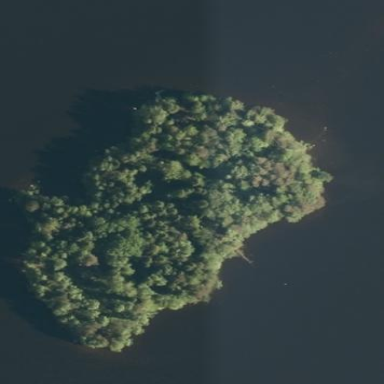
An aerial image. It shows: Image showing island.